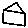
Label: house